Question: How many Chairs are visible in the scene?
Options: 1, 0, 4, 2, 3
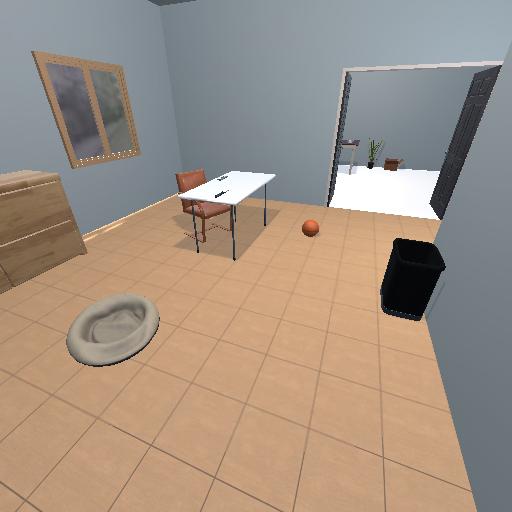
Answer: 1